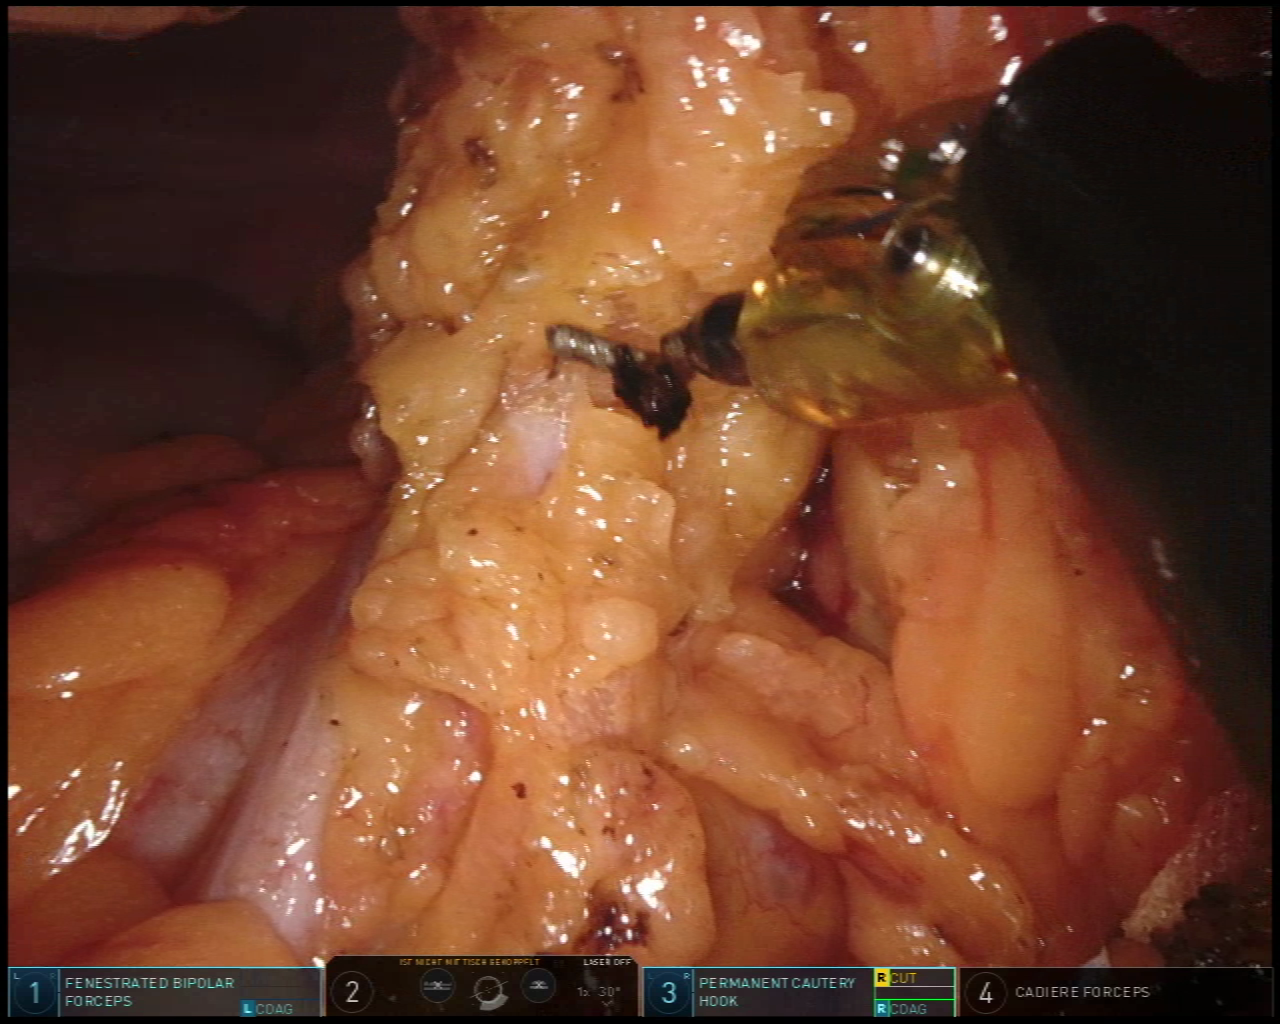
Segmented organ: stomach
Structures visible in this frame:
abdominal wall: yes
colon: yes
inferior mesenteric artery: no
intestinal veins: no
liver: no
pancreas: no
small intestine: no
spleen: no
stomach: yes
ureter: no
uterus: no
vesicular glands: no